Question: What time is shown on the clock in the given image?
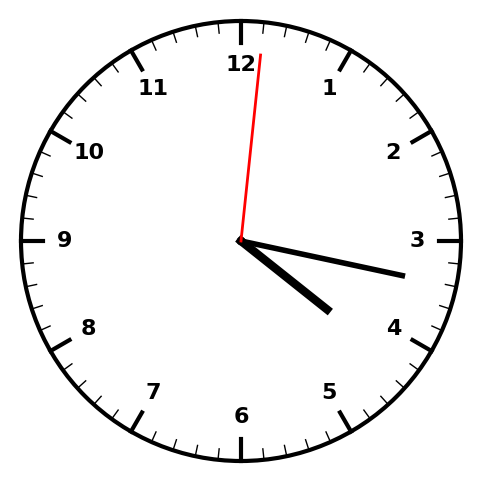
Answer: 04:17:01